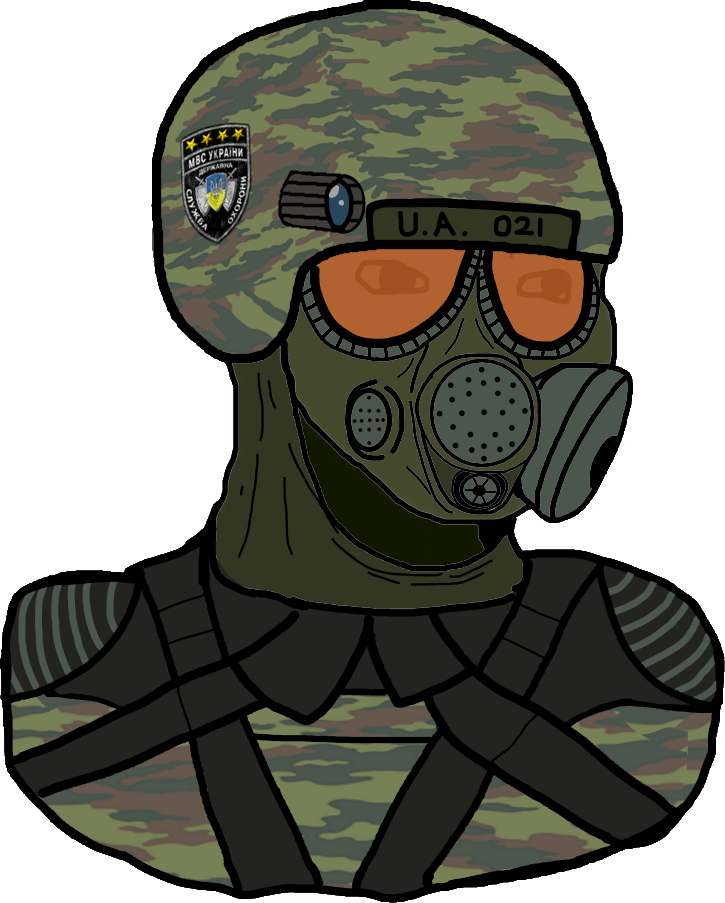
Label: 5_Doomer